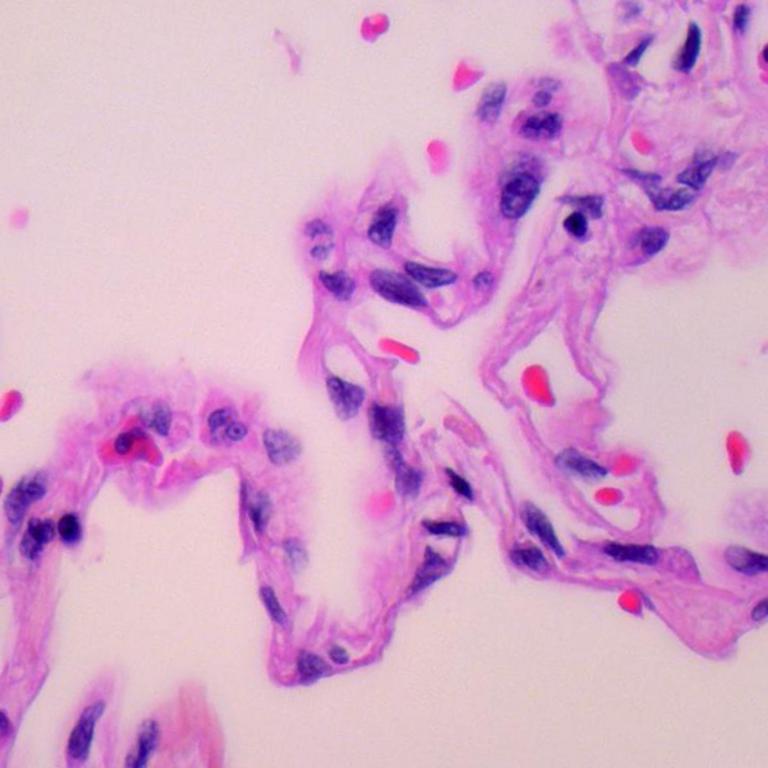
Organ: lung
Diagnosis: benign